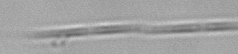
Label: Pseudo-nitzschia